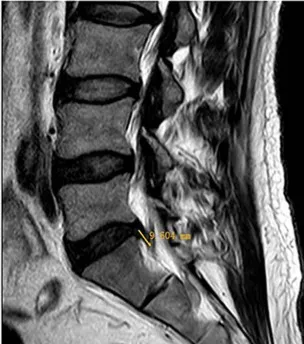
Comparison of MRI of the lumbar region at the time of the initial visit (2023-02-19) and after a period of treatment (2023-05-16). (C): The sagittal view demonstrated a notable reduction in the herniation of the nucleus pulposus at the L5-S1 level, with the protrusion length of the L5/S1 intervertebral disc measuring 9.604 mm.
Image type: radiology (mri)